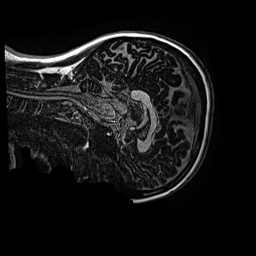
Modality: MP2RAGE
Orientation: sagittal
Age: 12
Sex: female
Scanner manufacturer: siemens
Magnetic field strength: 3 T
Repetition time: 4 s
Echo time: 0.00299 s